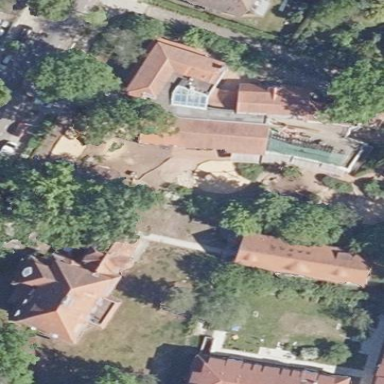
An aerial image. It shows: Kindergarten.